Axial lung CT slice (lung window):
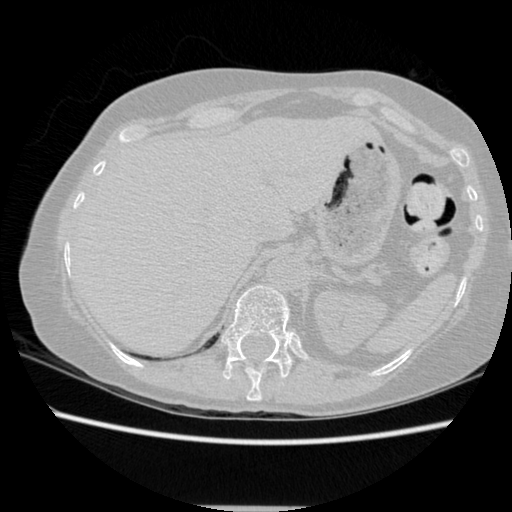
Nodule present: no